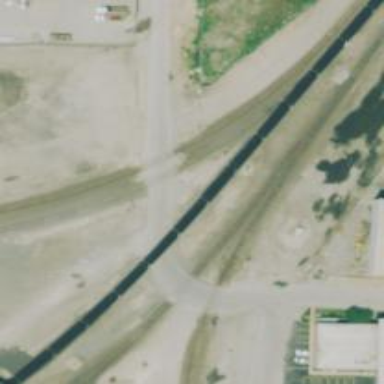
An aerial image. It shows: Railway level crossing.